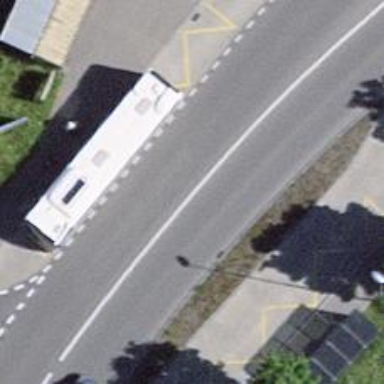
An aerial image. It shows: Bus stop with designated stop position for public transport.